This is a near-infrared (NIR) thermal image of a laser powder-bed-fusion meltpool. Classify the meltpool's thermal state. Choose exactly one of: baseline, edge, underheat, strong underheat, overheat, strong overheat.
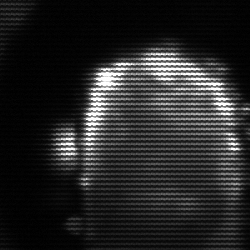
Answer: baseline